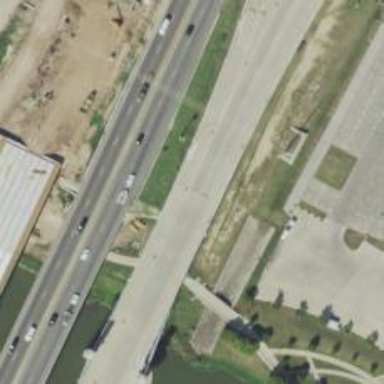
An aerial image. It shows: Secondary road with frontage road and bridge.